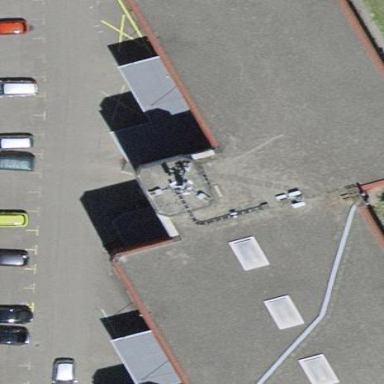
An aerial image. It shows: Office building.